The image is an STFT spectrogram (time versus frequency) of a rolling-element bearing's vibration signal. Diagnose the bearing from this image, choosing from: normal, inner_race, outer_race, ball.
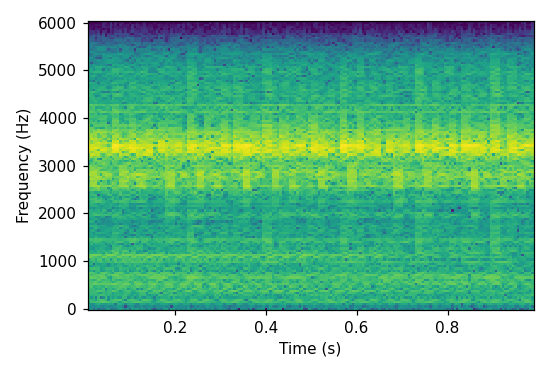
Answer: outer_race